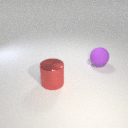
large red metal cylinder in front of large purple rubber sphere